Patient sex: M
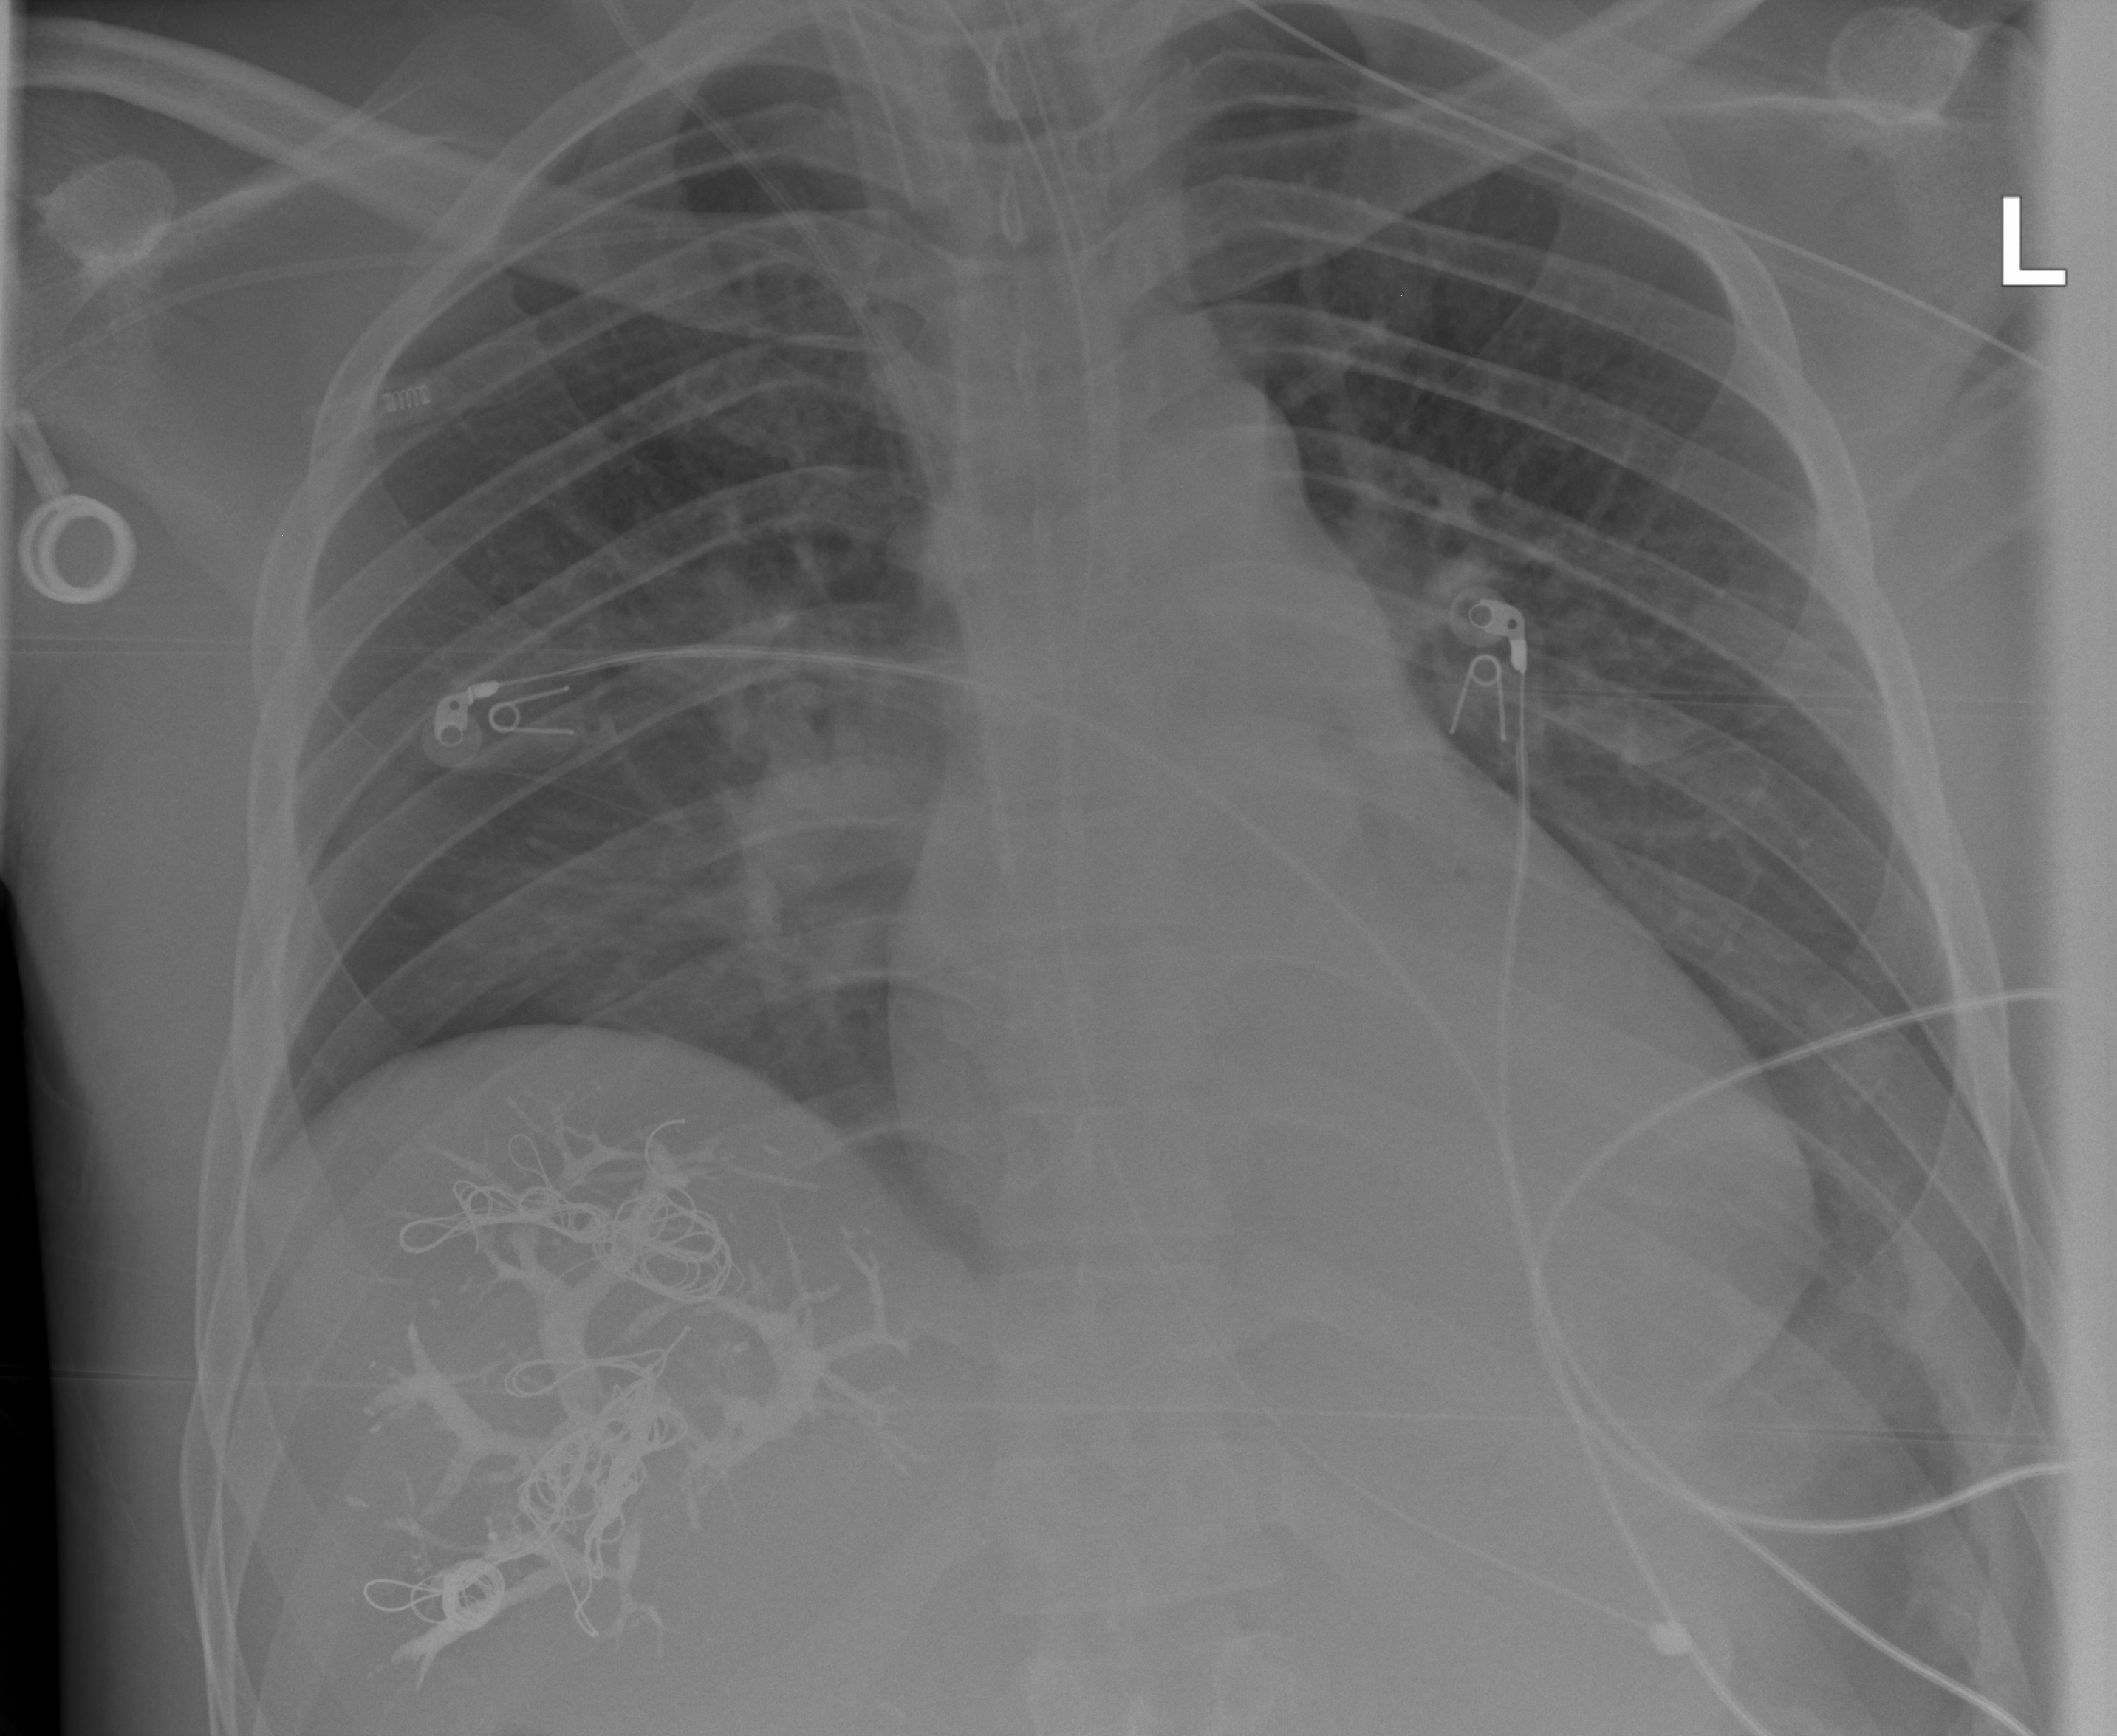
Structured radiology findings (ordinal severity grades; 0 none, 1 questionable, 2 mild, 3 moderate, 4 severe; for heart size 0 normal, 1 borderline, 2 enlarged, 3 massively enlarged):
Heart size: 0
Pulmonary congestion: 0
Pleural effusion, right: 2
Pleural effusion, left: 2
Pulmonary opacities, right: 1
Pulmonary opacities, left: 0
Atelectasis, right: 2
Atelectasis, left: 2